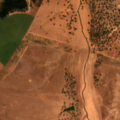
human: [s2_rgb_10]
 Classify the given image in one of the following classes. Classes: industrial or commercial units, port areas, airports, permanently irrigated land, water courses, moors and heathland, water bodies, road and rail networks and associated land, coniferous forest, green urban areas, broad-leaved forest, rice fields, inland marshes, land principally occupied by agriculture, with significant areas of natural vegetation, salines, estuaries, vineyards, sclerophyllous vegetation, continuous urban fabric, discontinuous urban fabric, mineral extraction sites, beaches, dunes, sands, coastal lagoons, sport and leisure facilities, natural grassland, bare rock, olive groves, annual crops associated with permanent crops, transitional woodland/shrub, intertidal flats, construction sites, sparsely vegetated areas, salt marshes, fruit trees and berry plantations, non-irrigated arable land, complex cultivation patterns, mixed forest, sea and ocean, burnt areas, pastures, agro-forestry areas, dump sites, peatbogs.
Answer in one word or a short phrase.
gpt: non-irrigated arable land, permanently irrigated land, pastures, agro-forestry areas